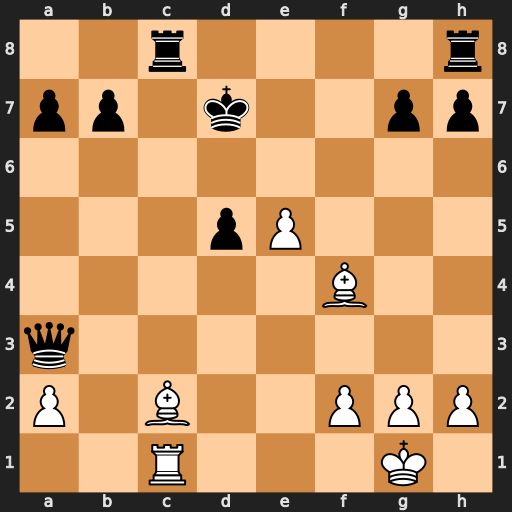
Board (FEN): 2r4r/pp1k2pp/8/3pP3/5B2/q7/P1B2PPP/2R3K1
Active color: w
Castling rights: -
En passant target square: -
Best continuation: Bf5+ Ke7 Bg5+ Kf7 e6+ Kg8 Rxc8+